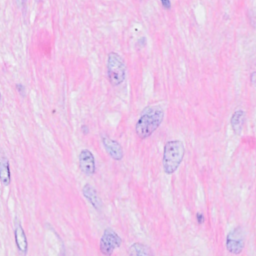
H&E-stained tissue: Breast